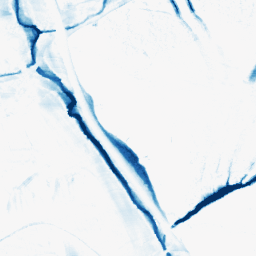
Category: morphological
Decomposition family: morphological_ellipse
Decomposition parameters: operation: closing
width: 10
height: 30
Upsampling method: bspline
Upsampling parameters: scale: 4
Upsampling scale: 4